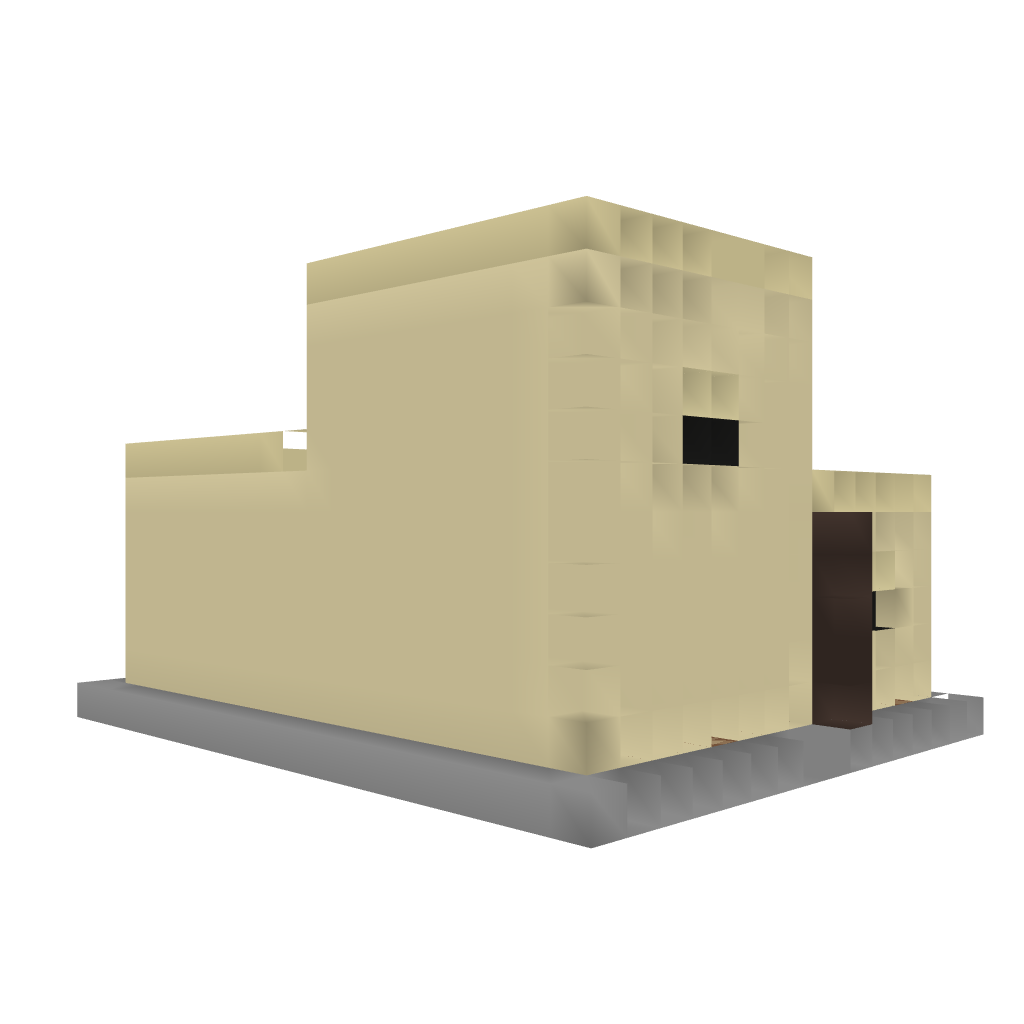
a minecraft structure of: Adobe House